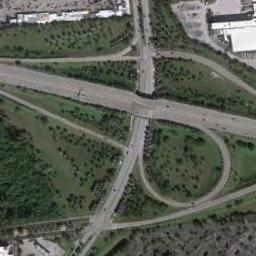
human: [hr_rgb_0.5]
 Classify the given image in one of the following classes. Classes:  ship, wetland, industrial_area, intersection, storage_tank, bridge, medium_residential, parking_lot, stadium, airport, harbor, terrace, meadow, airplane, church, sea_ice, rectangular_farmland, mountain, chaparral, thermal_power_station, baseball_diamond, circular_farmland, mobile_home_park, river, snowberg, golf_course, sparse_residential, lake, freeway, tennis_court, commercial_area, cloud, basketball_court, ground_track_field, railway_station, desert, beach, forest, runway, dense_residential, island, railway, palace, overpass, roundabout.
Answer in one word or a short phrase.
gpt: overpass